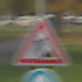
Verkehrszeichen: Arbeitsstelle
Zusatzzeichen unten: VorgeschriebeneFahrtrichtungGeradeaus
Umgebung: Outdoor, Special
Tageszeit: SunriseSunset
Wetter: Clear
Licht: Natural
Jahreszeit: NotSpecified
Kontrast: MediumContrast